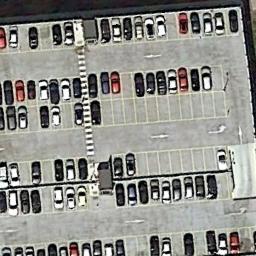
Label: parking_lot